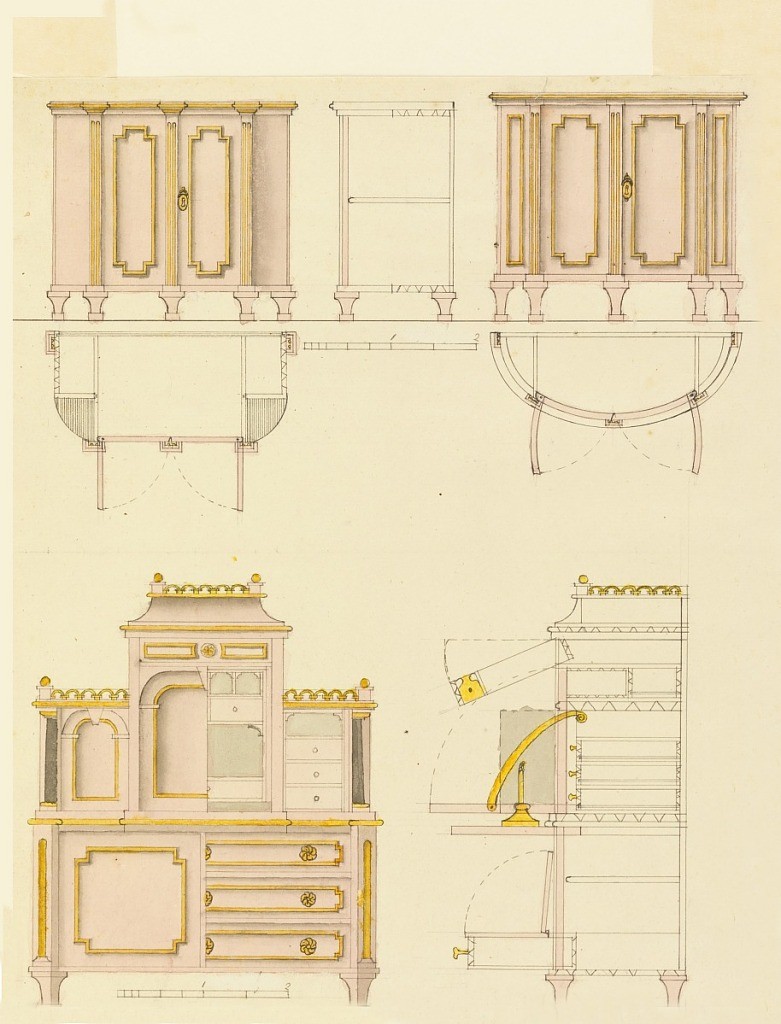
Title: Designs for Mechanical Furniture: Cabinet and Desk
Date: ca. 1805
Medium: Pen and black ink, brush and watercolor on paper
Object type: Drawing
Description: At top, two commodes, with plan and elevation for each and, for the left one, section as well. Below, a desk fitted with a fall-foot, for writing, and cabinets above. Scale for each piece.